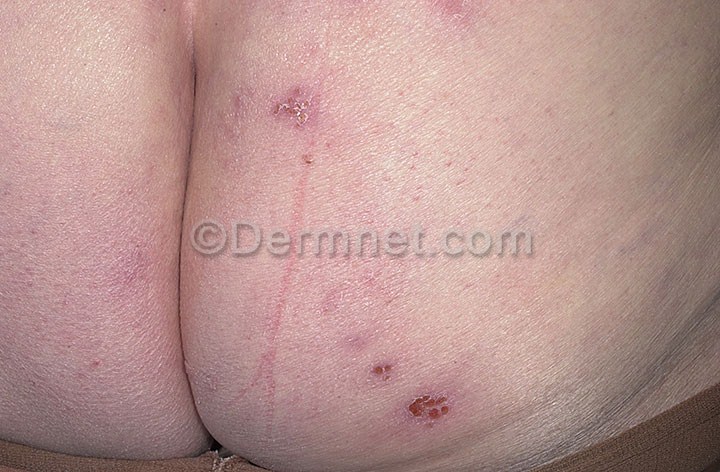
Disease: Warts Molluscum and other Viral Infections